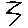
Label: zigzag